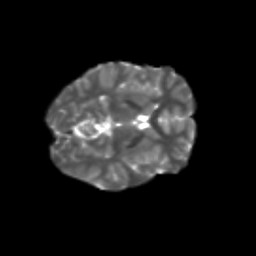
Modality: T2w
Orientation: axial
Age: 11
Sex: female
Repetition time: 9.4 s
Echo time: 0.089 s